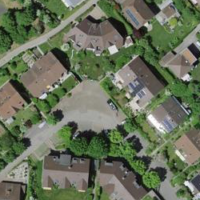
EUNIS habitat code: 55
Species observed at this site:
Tulipa sylvestris